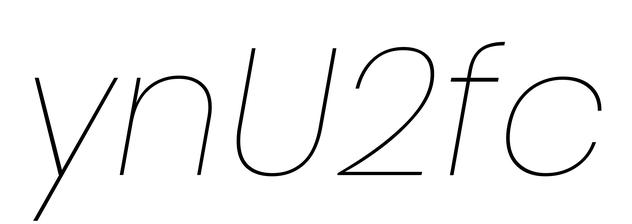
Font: Poppins-ThinItalic